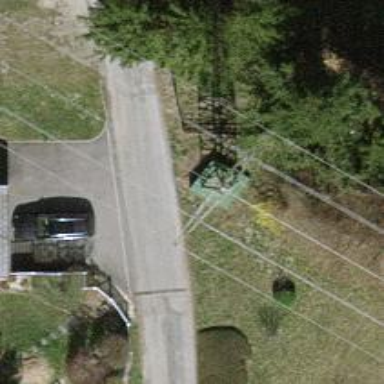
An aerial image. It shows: Lattice structure tower used for power distribution.